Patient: sex M, age 65
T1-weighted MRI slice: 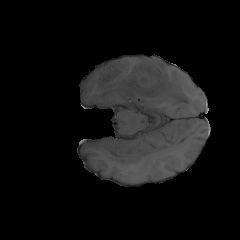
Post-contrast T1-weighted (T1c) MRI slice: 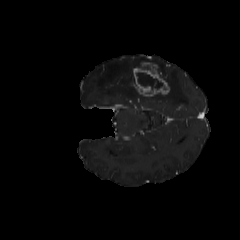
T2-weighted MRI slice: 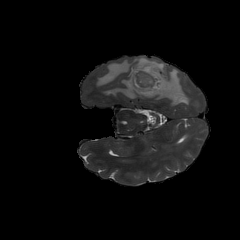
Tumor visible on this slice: yes
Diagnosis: Glioblastoma, IDH-wildtype
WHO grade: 4